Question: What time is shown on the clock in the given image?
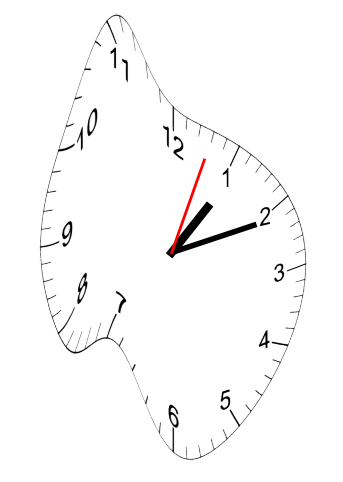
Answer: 01:11:03